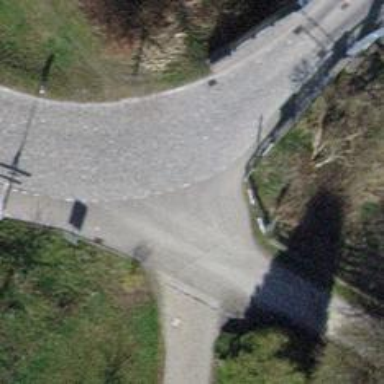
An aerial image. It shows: Tertiary road with paving stones surface.